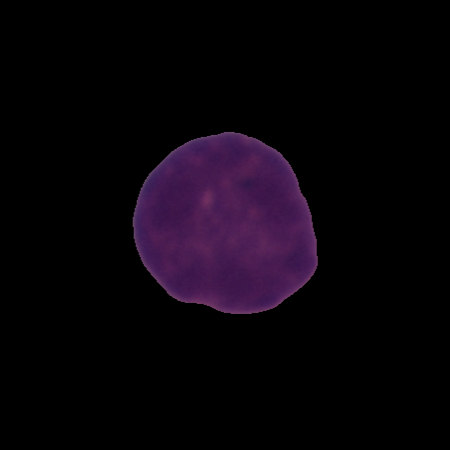
Label: healthy